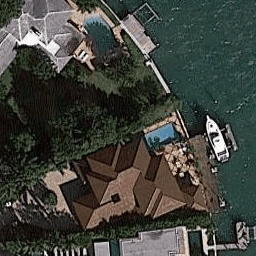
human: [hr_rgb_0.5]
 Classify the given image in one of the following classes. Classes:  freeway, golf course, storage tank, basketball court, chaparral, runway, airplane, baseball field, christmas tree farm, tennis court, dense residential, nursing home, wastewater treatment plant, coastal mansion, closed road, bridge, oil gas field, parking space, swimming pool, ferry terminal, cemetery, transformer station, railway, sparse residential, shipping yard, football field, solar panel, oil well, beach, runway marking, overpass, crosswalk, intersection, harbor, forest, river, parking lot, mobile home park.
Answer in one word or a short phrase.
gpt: coastal mansion